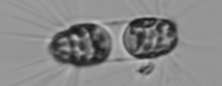
Label: Corethron_hystrix